Interaction volume radius: 10 \u00c5
Interaction volume height: 25 \u00c5
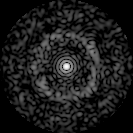
Disorder parameter: 0.807